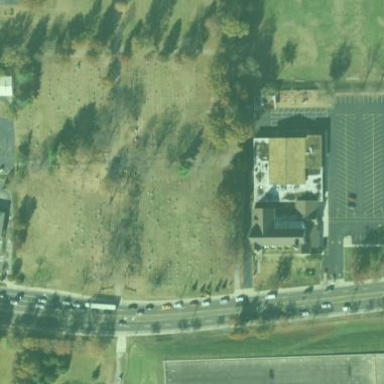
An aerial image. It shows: Cemetery.